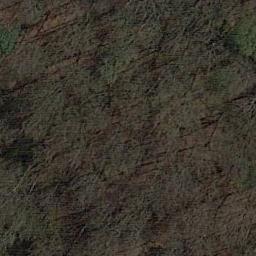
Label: forest